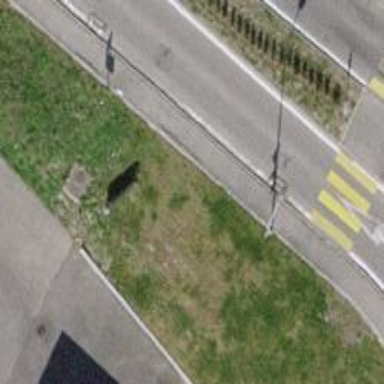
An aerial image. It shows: Bus stop with platform for public transport.